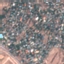
Land use / land cover: Residential